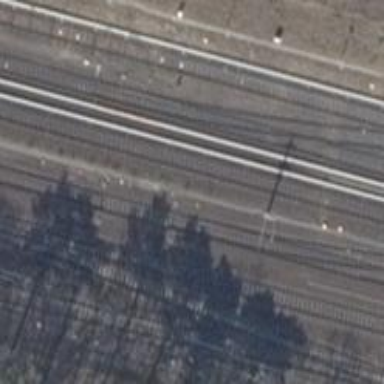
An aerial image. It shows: Railway signal.